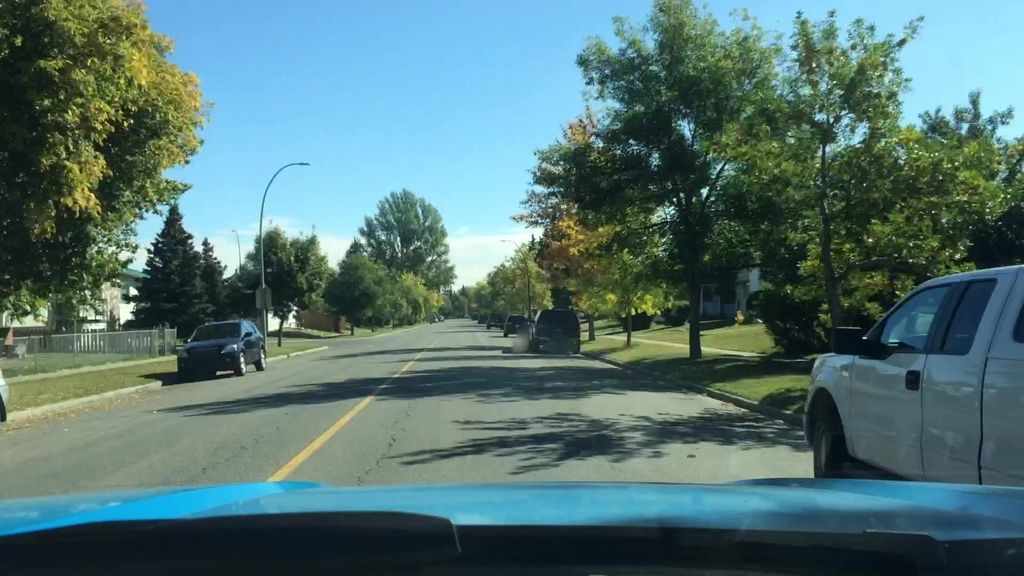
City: calgary